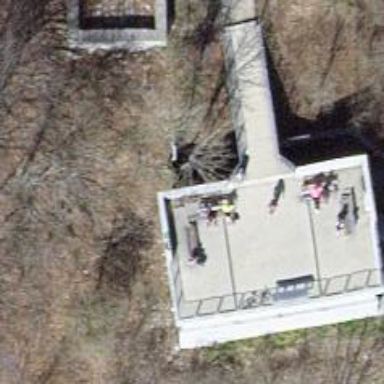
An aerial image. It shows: Bench.